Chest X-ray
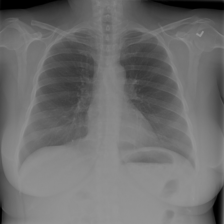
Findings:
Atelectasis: negative
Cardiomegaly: negative
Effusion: negative
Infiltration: negative
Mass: negative
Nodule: negative
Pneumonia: negative
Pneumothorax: negative
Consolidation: negative
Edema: negative
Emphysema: negative
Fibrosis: negative
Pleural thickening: negative
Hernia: negative